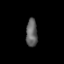
Tissue: prostate
Cell type: Myeloid cells
Senescence score: 0.7904
Nuclear area (px): 310
Mean DAPI intensity: 98.61